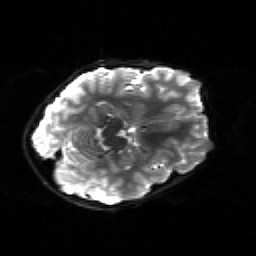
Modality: sbref
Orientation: axial
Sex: male
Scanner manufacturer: siemens
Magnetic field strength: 3 T
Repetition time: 5 s
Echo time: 0.071 s